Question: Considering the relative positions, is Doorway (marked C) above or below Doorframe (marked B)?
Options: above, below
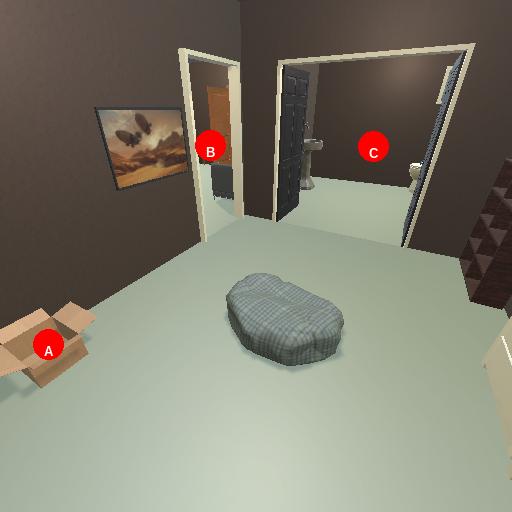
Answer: above